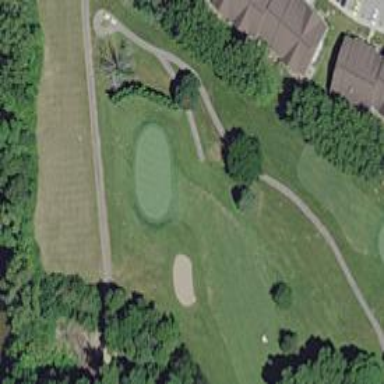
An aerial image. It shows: Path for both roads and golfers.